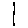
Label: line